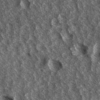
Label: not_dusty